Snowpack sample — Snodgrass Mountain, Crested Butte, Colorado (2/4/25, 12:06 PM MST)
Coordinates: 38.923, -106.968
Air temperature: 35 °F
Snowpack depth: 80 cm
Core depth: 80 cm
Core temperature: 32 °F
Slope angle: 14°, slope face: 78°
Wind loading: low
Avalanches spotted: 0
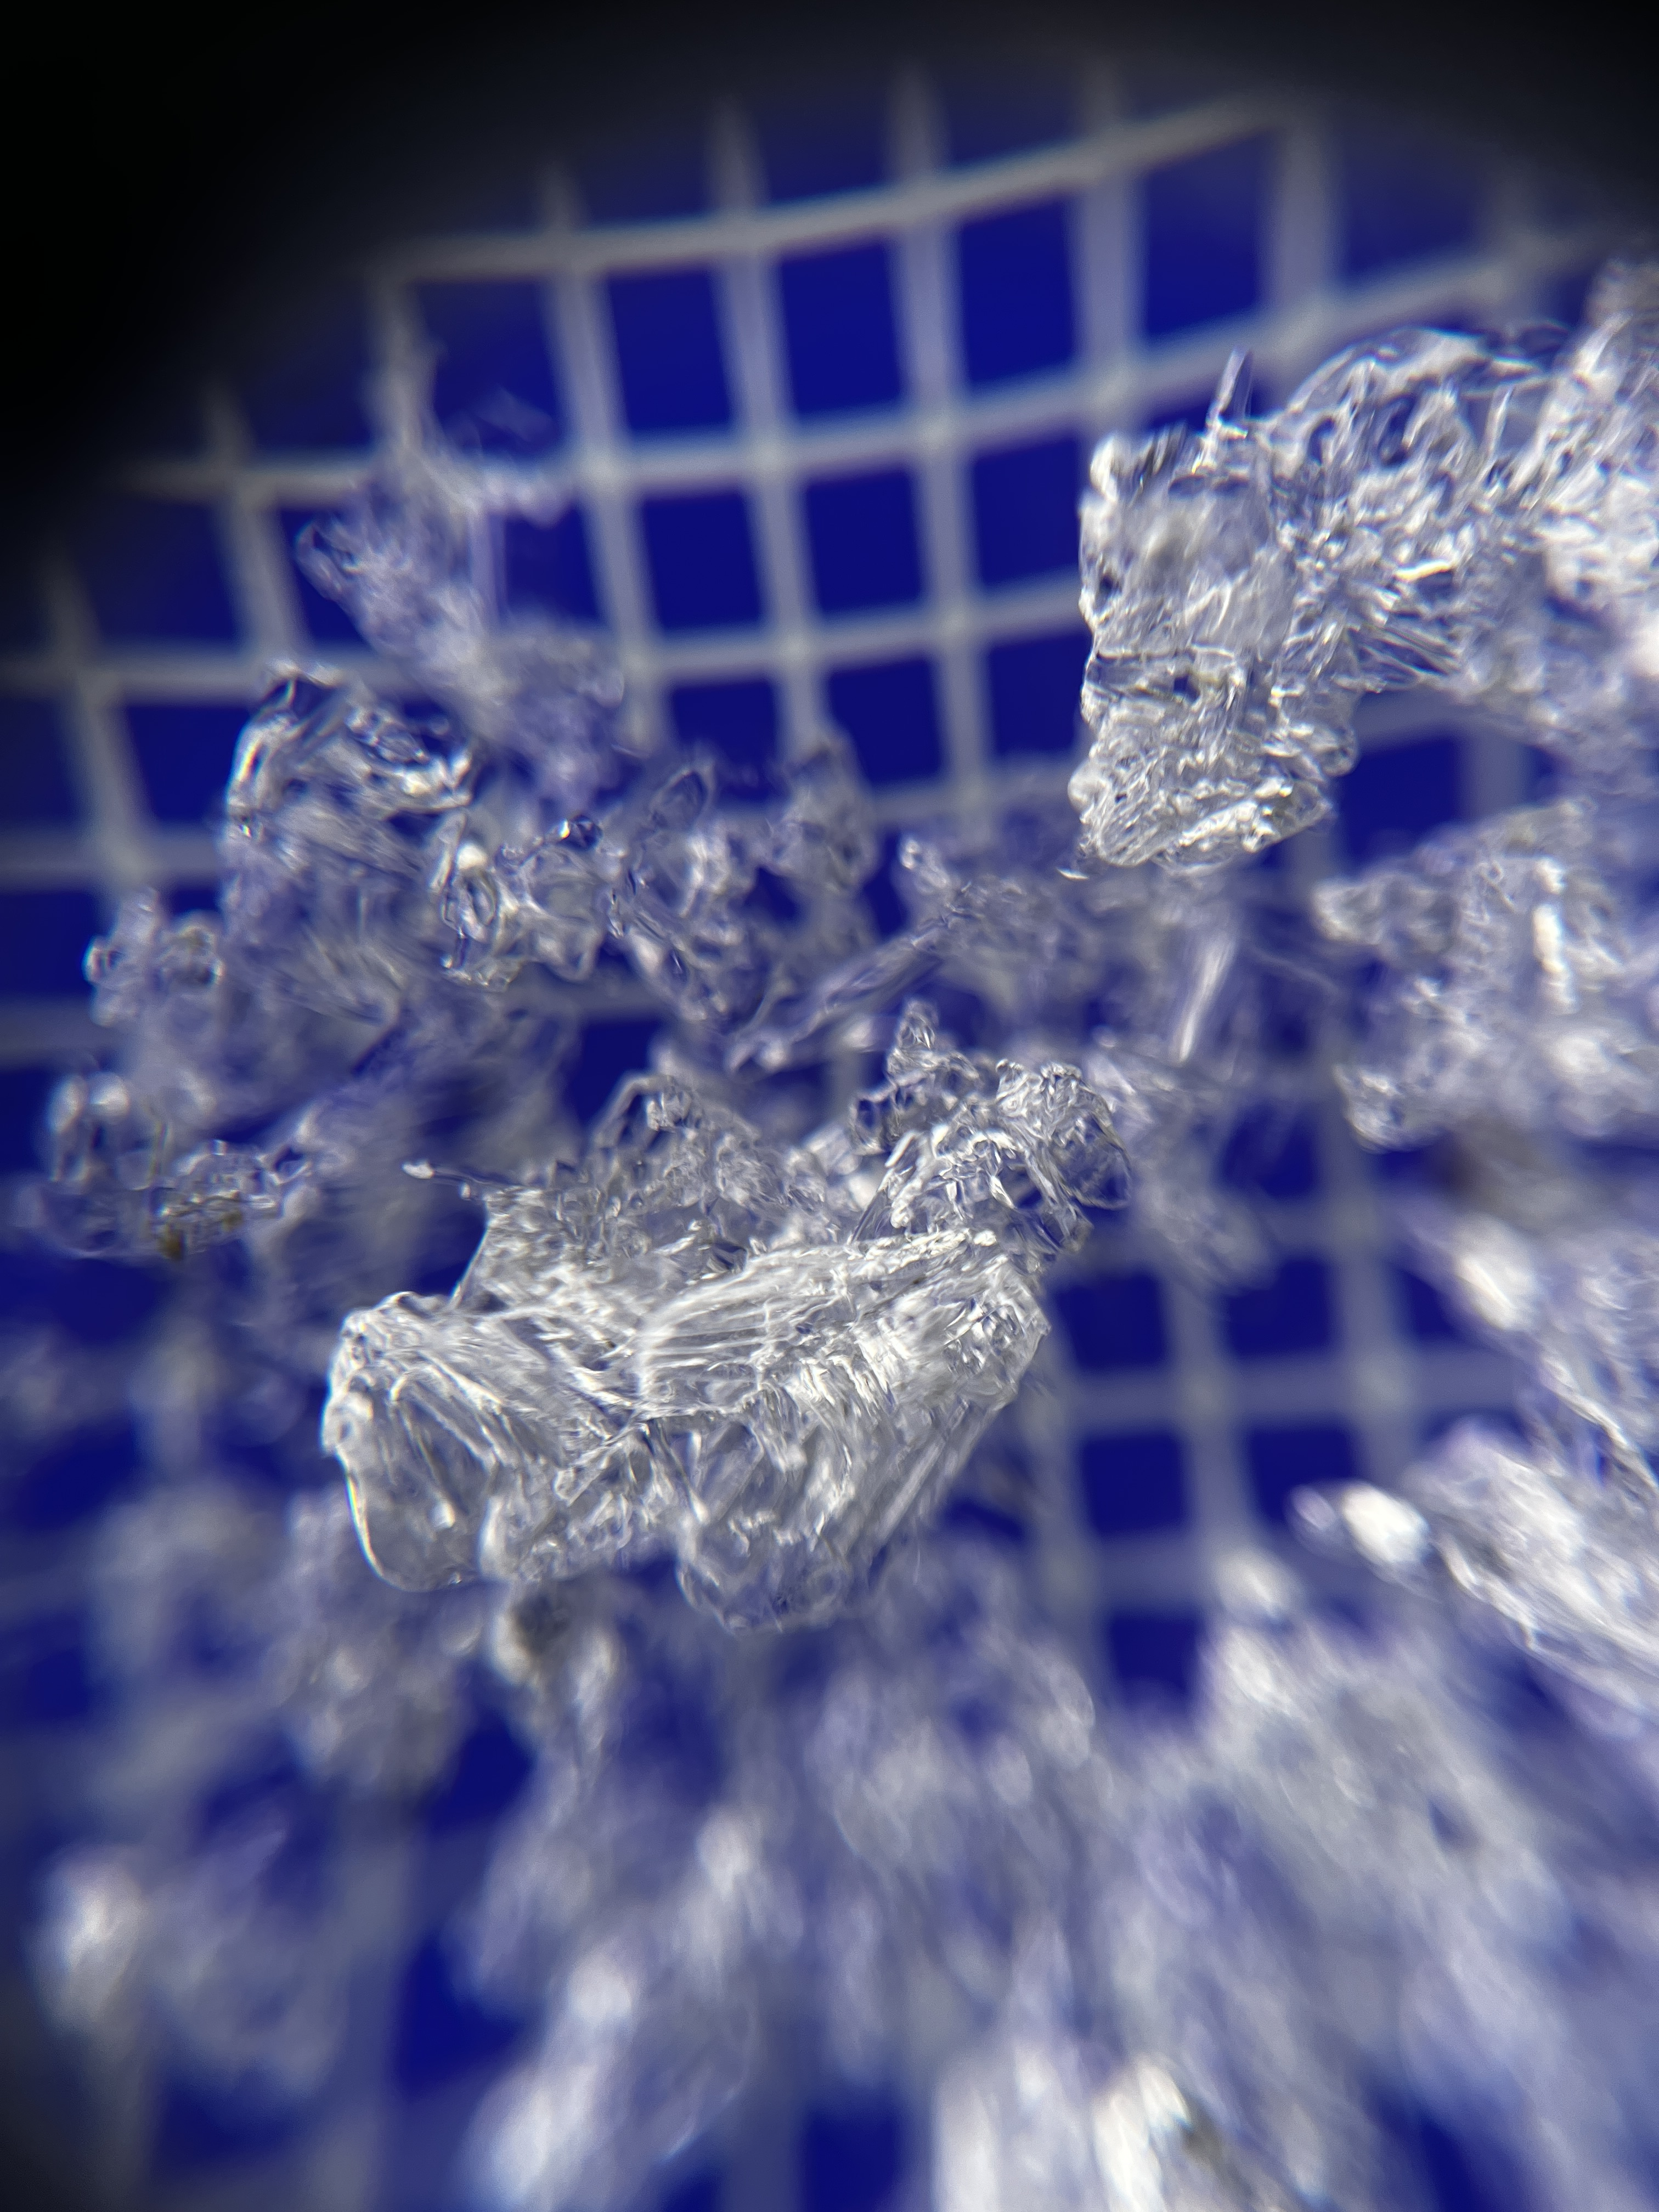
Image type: magnified_profile
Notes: No avalanches nearby, unusually warm weather for the last month reported by residents, Collected 25 yards from treeline